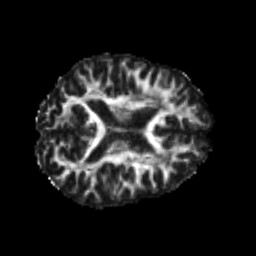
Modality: FA
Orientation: axial
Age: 24
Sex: male
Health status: healthy
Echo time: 0.074 s